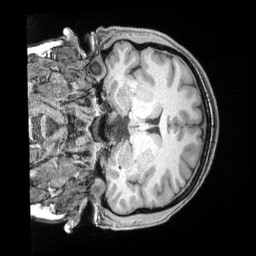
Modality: T1w
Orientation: coronal
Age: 35
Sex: female
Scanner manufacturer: siemens
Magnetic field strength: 3 T
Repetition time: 2 s
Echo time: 0.00211 s